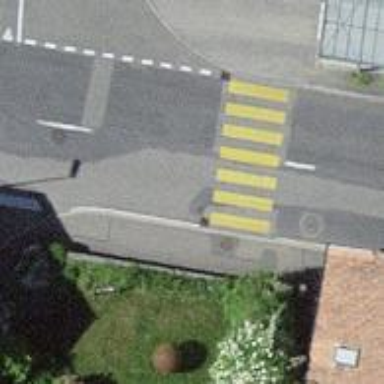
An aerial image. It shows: Zebra crossing on the road.